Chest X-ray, PA view. Patient: 30 years old, sex F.
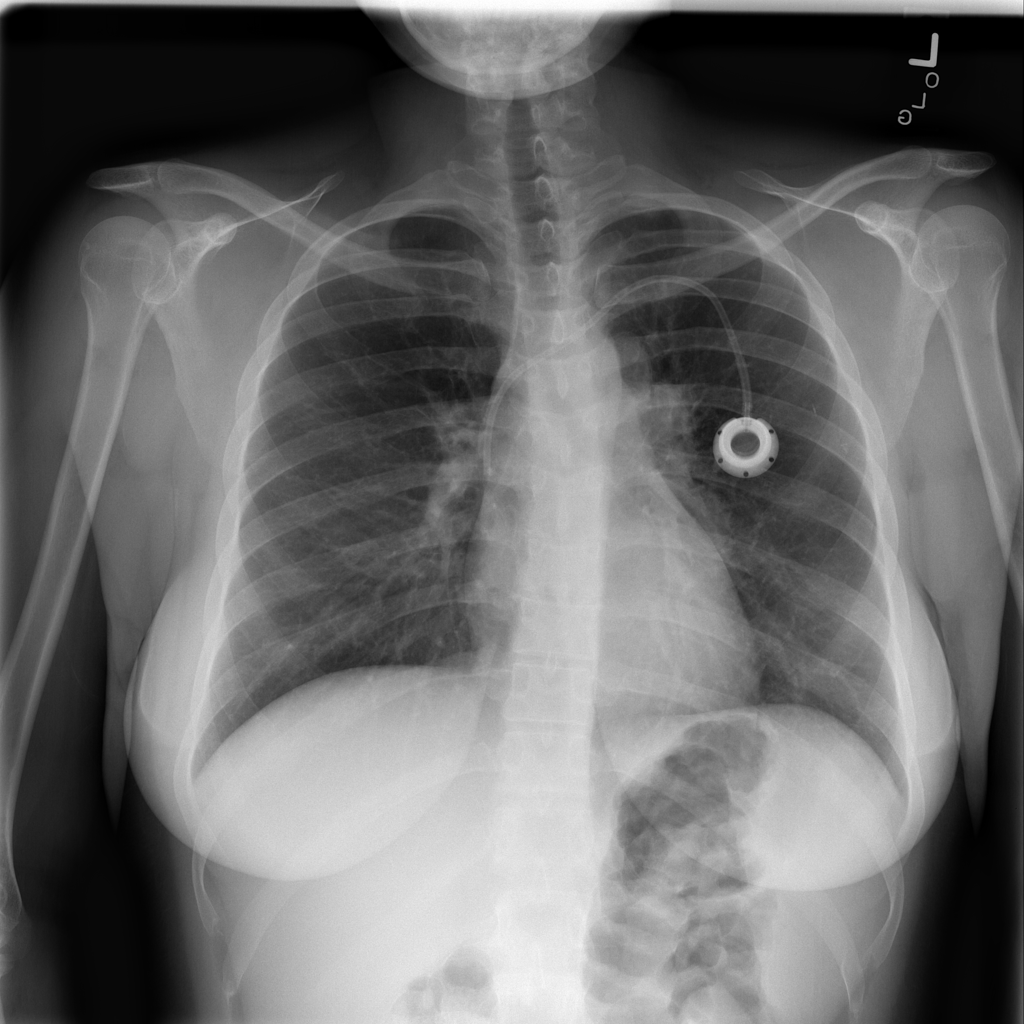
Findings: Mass